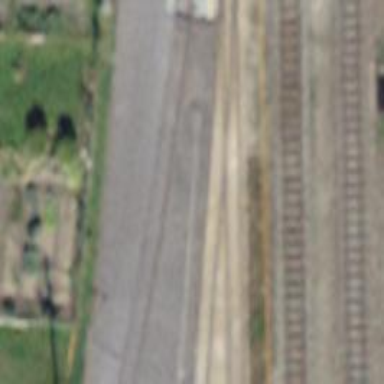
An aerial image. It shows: Narrow-gauge railway in service yard. The railway is electrified with contact line.